Question: I'm trying to get PFQueryTableViewController setup with a Storyboard and I'm following <URL>'.
Here's my MasterViewController.h:
'''
#import <Parse/Parse.h>
@interface MasterViewController : PFQueryTableViewController
@end
'''
Here's a shot of my Identity Inspector:

Thanks for your help.
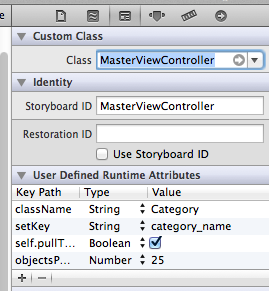
Answer: SOLVED. The problem was that the Xcode cache was pulling from older projects with the same name. Clearing the cache solved all of my problems.